Here is the time-frequency representation (spectrogram) of a rolling-element bearing's vibration measurement. Determine the bearing's health state. Answer with exactly one of: normal, inner_race, outer_race, ball.
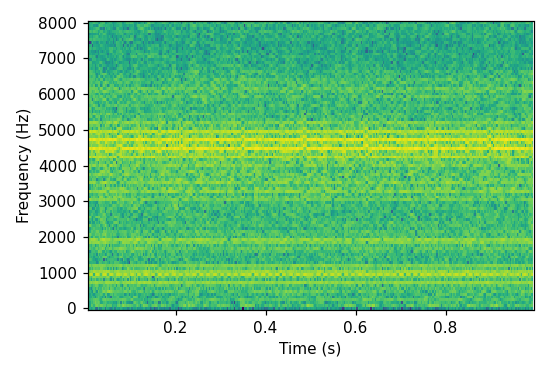
Answer: outer_race